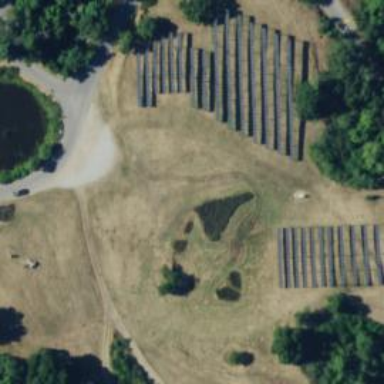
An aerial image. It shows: Solar photovoltaic panel generator.